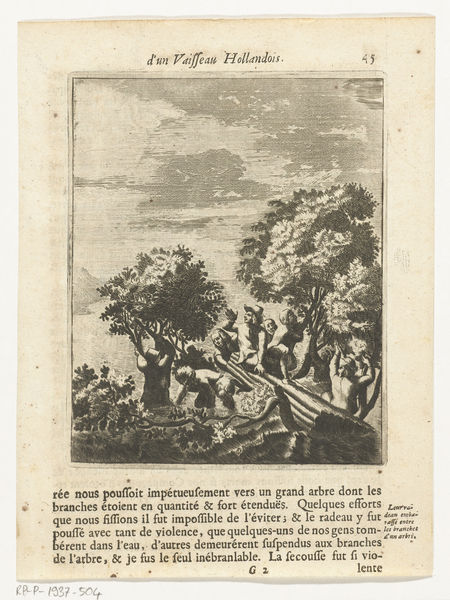
Titel: Vlot zit vast in een boom
Künstler: Dirck Bosboom
Standort: Amsterdam
Institution: Rijksmuseum
Schlagwörter: grey, print, tree, building, landscape, forest, drawing, french, ink, book, text, woods, font, climb, build, climbing, vaisseau, hollandois, txt